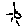
Label: sun